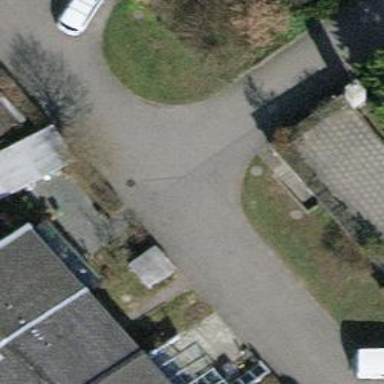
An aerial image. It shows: Living street.